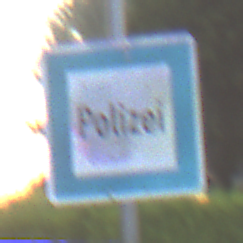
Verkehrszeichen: Polizei
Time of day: SunriseSunset
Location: Outdoor (Urban)
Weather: Clear
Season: NotSpecified
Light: Natural